Interaction volume radius: 10 \u00c5
Interaction volume height: 10 \u00c5
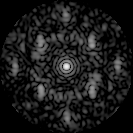
Disorder parameter: 0.5657